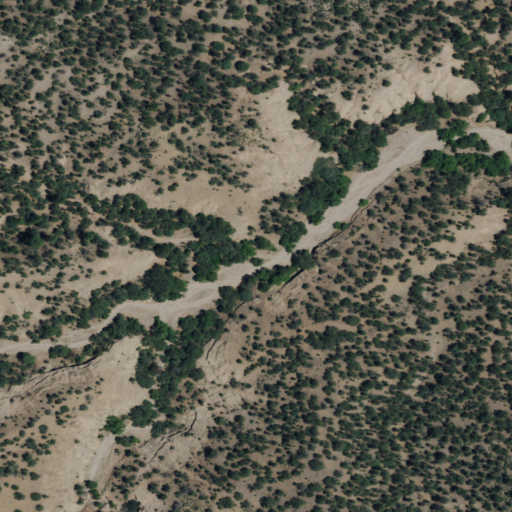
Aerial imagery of valley in New Mexico named Bathtub Canyon containing evergreen forest and shrub